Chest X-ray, PA view. Patient: 48 years old, sex M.
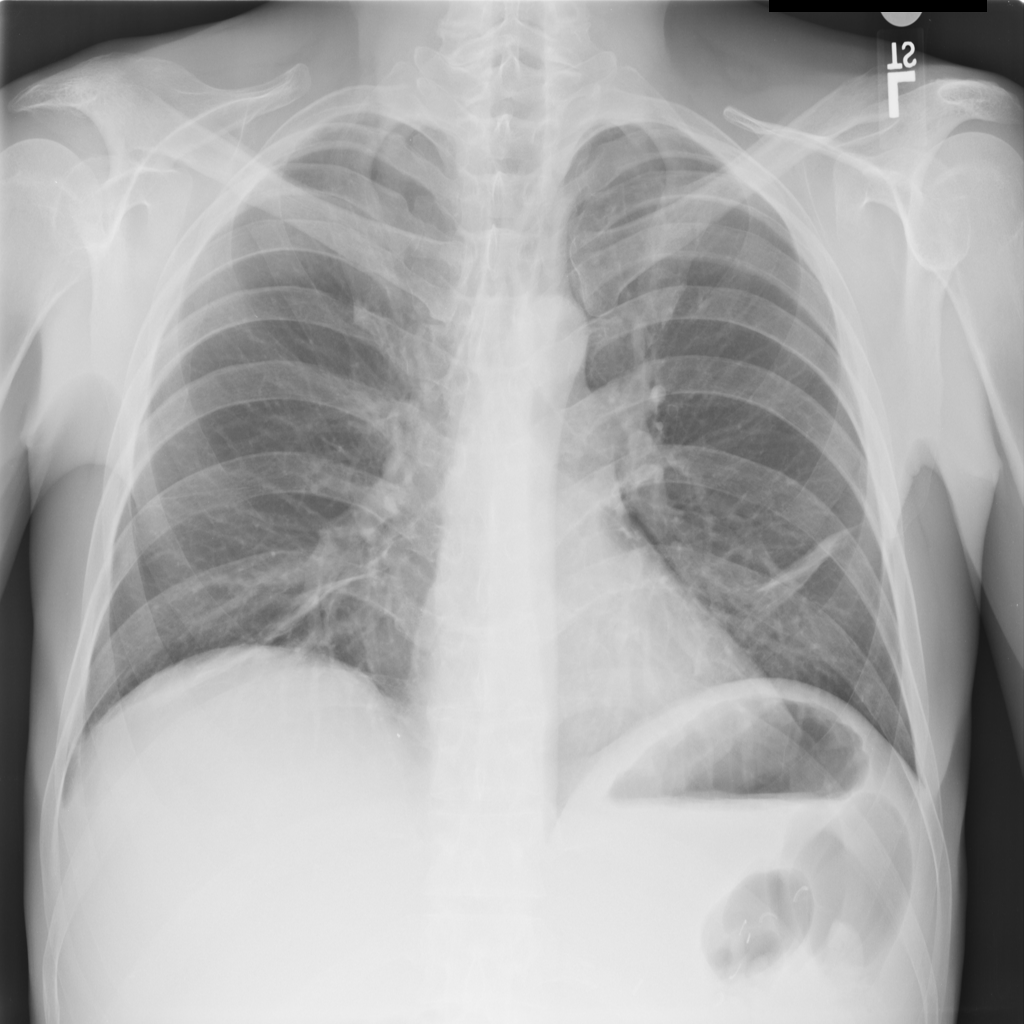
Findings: No Finding